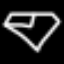
Label: diamond